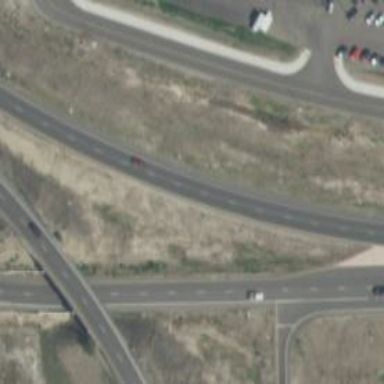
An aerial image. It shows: Smoothly paved trunk link road with grade 1 asphalt surface.